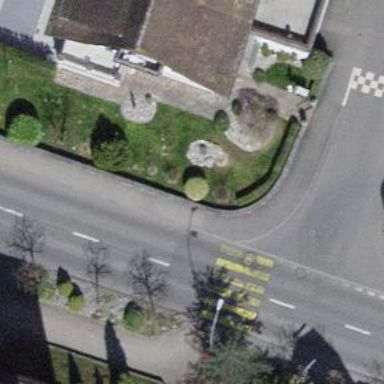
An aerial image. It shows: Kerb serving as barrier.